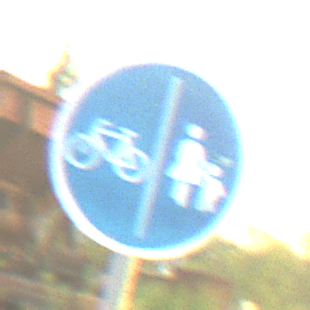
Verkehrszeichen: GetrennterRadUndGehwegRadwegLinks
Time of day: SunriseSunset
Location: Outdoor (Suburban)
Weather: PartlyCloudy
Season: NotSpecified
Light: Natural